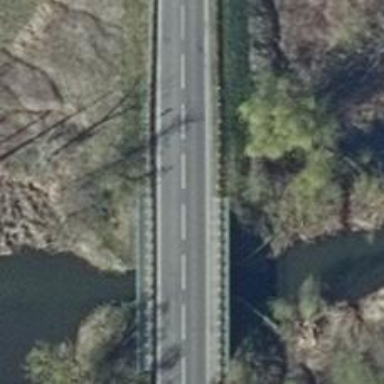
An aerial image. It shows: Secondary road on asphalt bridge.